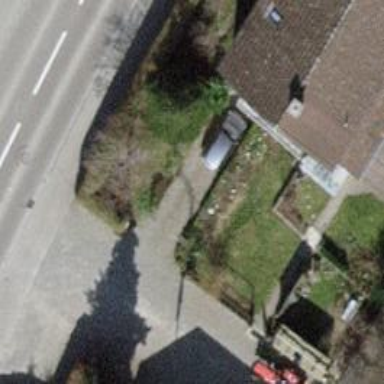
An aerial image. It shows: Retaining wall.